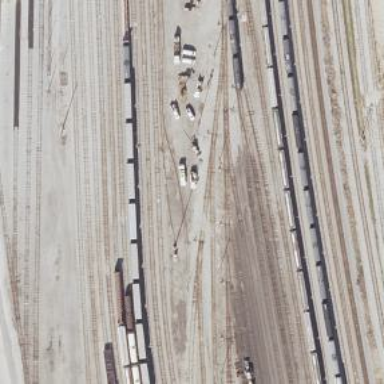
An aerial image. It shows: Railway yard used for servicing trains.